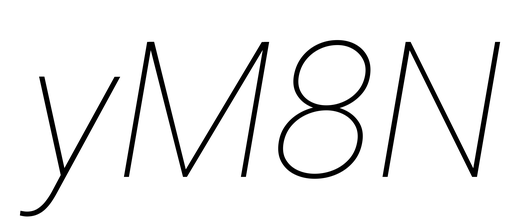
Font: Roboto-Italic_Thin_Italic